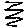
Label: zigzag